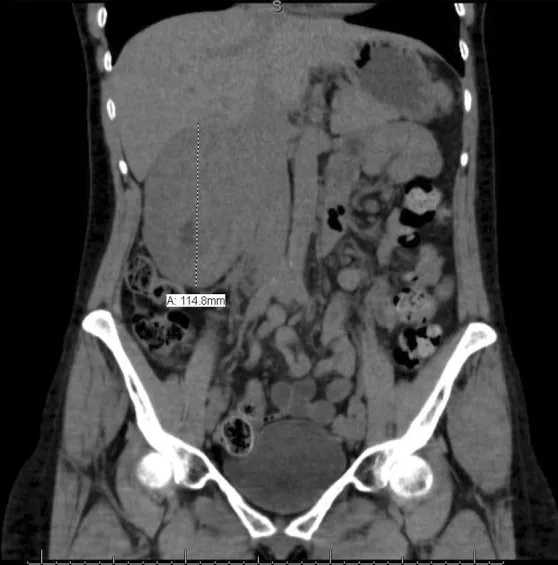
CT abdomen - pelvis.
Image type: radiology (ct)